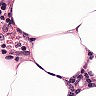
Metastatic tissue present: no